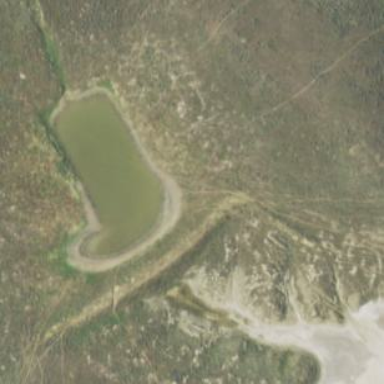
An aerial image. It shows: Reservoir area.